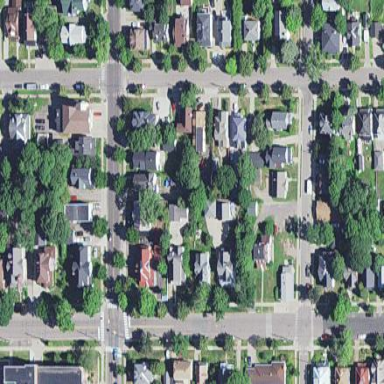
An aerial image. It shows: Sidewalk.